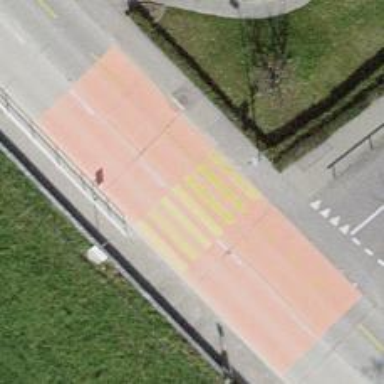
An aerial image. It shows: Marked road crossing.